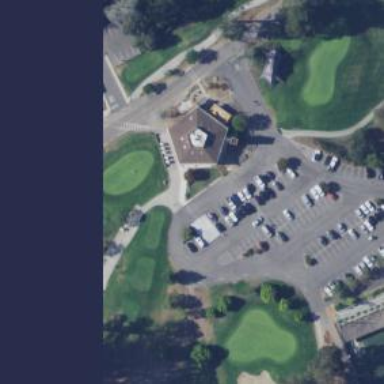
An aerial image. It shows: Golf tee.